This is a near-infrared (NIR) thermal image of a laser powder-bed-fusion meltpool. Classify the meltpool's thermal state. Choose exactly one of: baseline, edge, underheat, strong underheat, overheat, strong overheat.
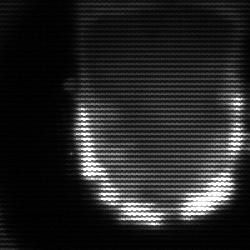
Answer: baseline